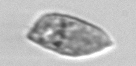
Label: Prorocentrum_dentatum